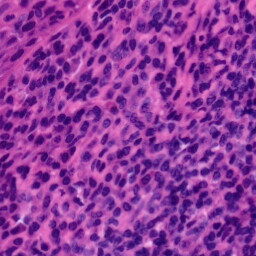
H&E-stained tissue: Tonsil